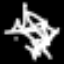
Label: squiggle